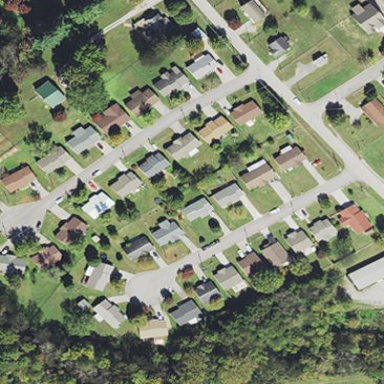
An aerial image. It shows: Single-family residential area.